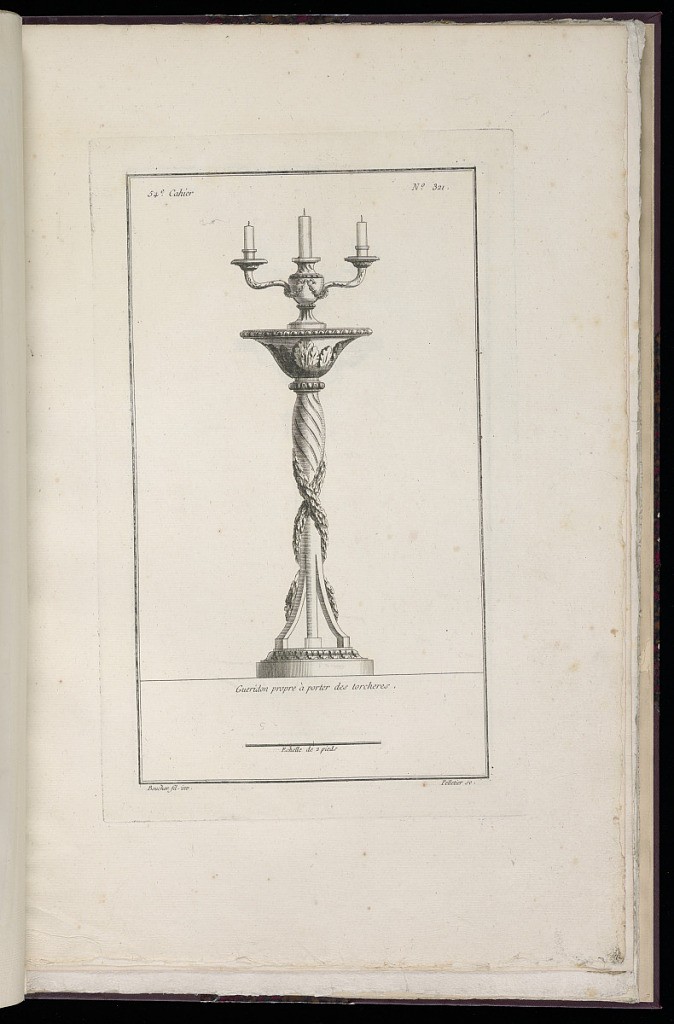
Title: Guéridon propre à porter des torchères
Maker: Juste-François Boucher, French, 1736 – 1782
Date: ca. 1775
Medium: Engraving on off white laid paper
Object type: Print
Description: Design for a pedestal for a two-arm candelabra, decorated with ornament motifs including garland, fluting, egg and dart, acanthus leaves, and lamb tongue. The plate is signed.